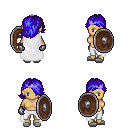
a pixel art fantasy rpg character, female body template, human, tanned skin, white cape, white pants, blue swoop hairstyle, purple tiara, metal gloves, white slippers, shield, four views (front, back, left, right), 2x2 character sprite sheet, small pixel art, hard edges, no anti-aliasing